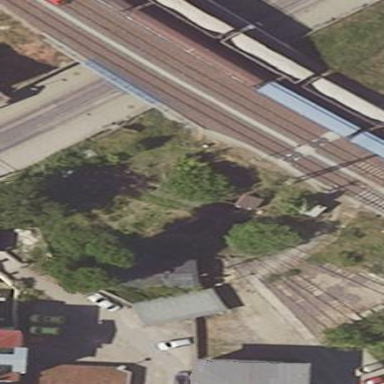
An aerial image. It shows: Railway turntable.